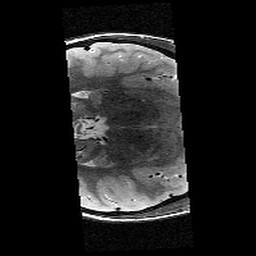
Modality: T2w
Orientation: axial
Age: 12
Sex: female
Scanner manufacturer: siemens
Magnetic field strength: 3 T
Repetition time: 9.23 s
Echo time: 0.067 s